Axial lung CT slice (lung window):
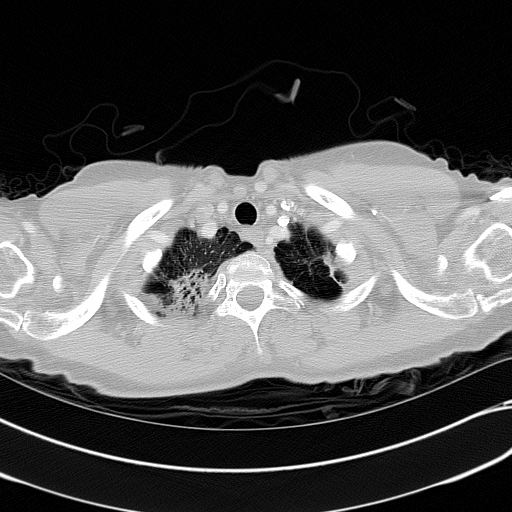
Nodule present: no